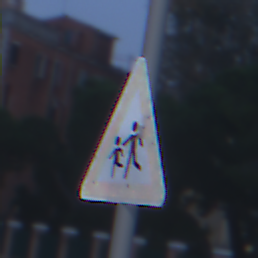
Verkehrszeichen: KinderRechts
Umgebung: Outdoor, Urban
Tageszeit: Dawn
Wetter: PartlyCloudy
Licht: Natural
Jahreszeit: NotSpecified
Kontrast: LowContrast